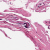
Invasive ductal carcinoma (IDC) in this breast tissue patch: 0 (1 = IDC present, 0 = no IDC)